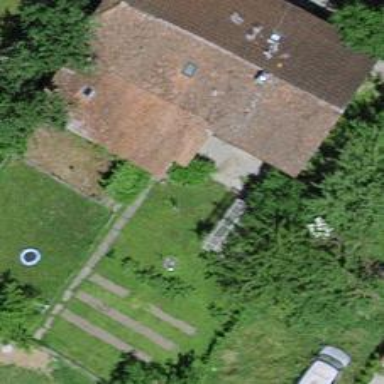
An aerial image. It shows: Farm building.